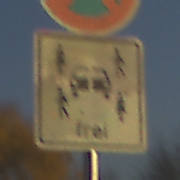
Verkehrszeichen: CarsharingfahrzeugeFrei
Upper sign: AbsolutesHalteverbot
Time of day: SunriseSunset
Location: Outdoor (Nature)
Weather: Clear
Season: NotSpecified
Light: Natural